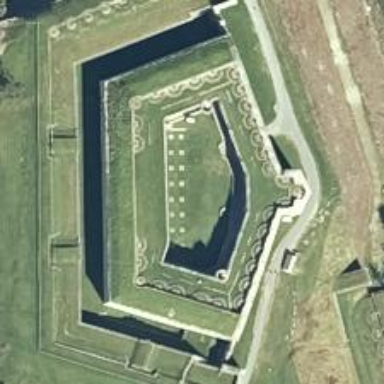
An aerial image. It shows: Historic fort.